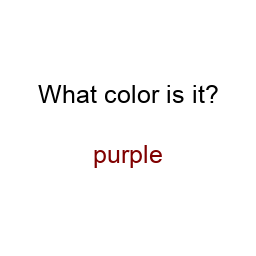
Color: maroon
Color name shown: purple
Background color: white
Question text color: black